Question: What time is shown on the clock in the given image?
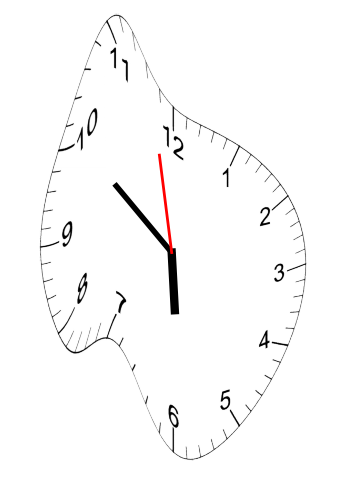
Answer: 05:50:58